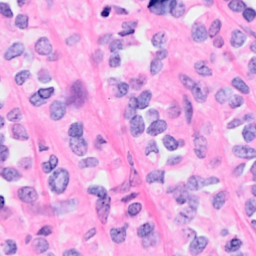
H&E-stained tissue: Breast